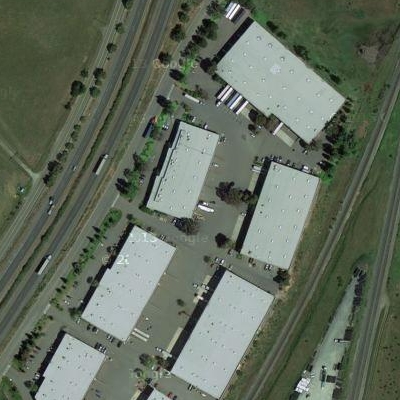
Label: cIndustry